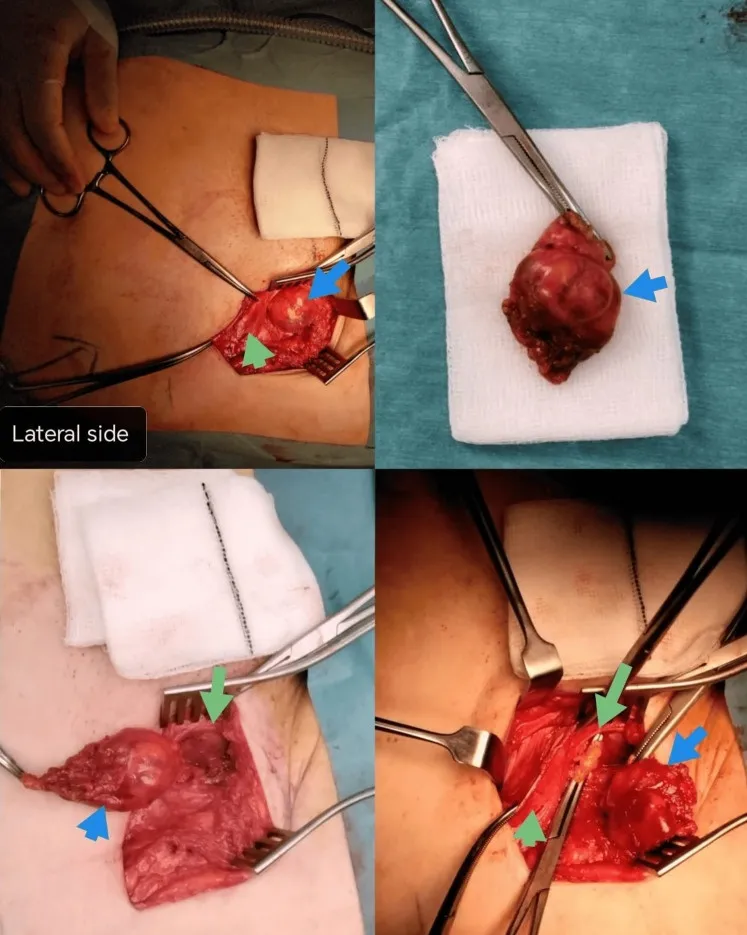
Intraoperative findings of the canal of Nuck cyst (blue arrow) passing below the inguinal ligament (green arrow) toward the femoral canal.
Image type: medical_photograph (other_medical_photograph)